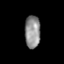
Tissue: prostate
Cell type: Epithelial cells
Senescence score: 0.2175
Nuclear area (px): 500
Mean DAPI intensity: 141.862